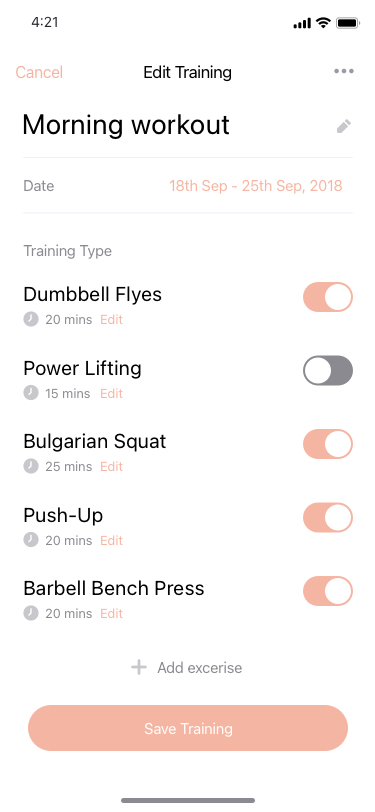
Text in this UI design:
Add excerise
Dumbbell Flyes
20 mins
Edit
Power Lifting
15 mins
Edit
Bulgarian Squat
25 mins
Edit
Push-Up
20 mins
Edit
Barbell Bench Press
20 mins
Edit
Training Type
Date
18th Sep - 25th Sep, 2018
Morning workout